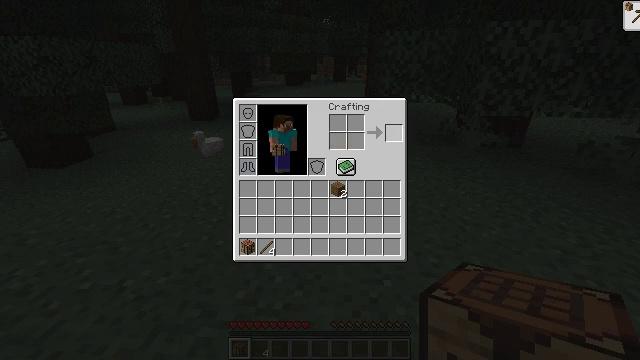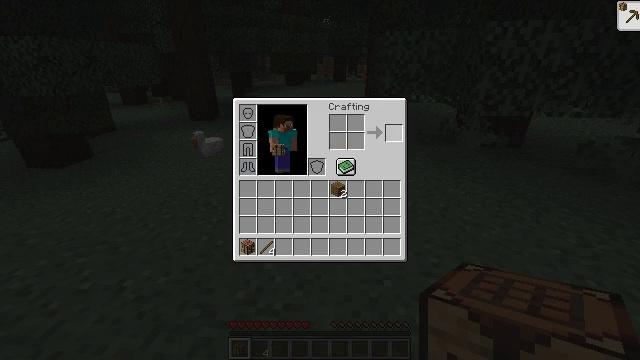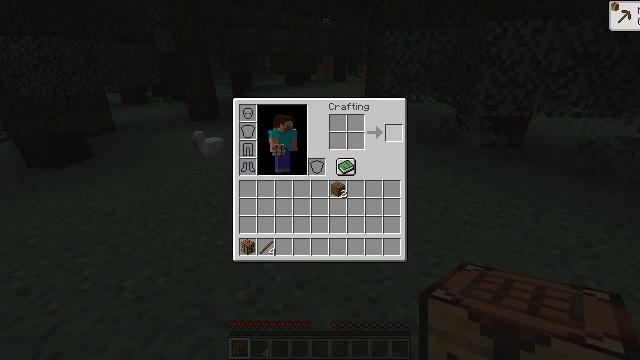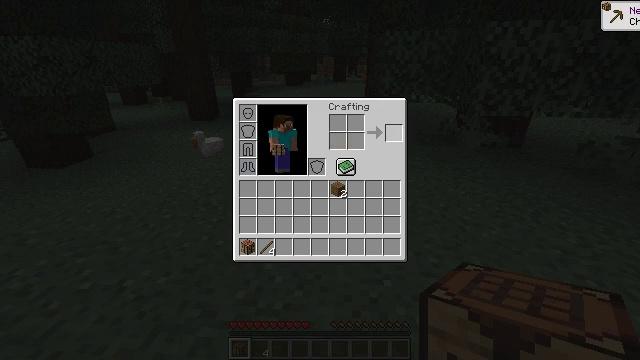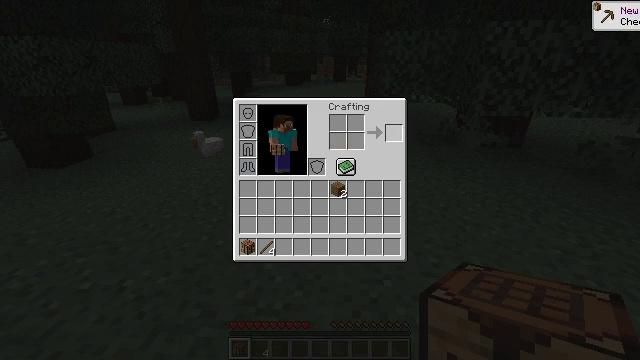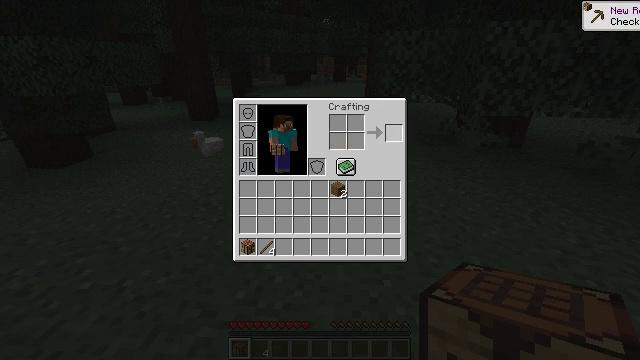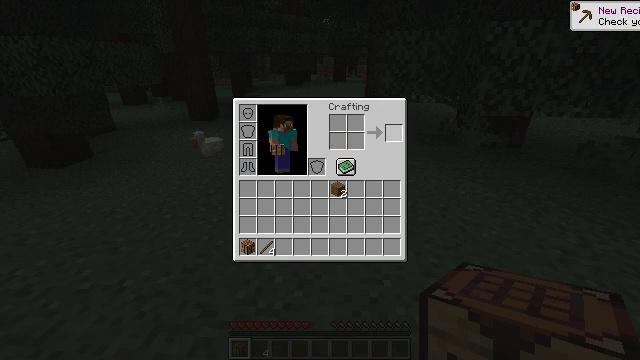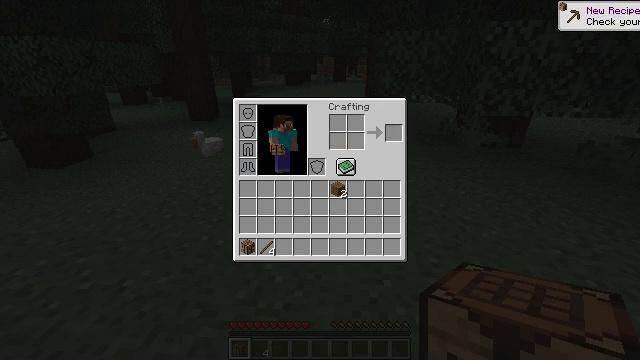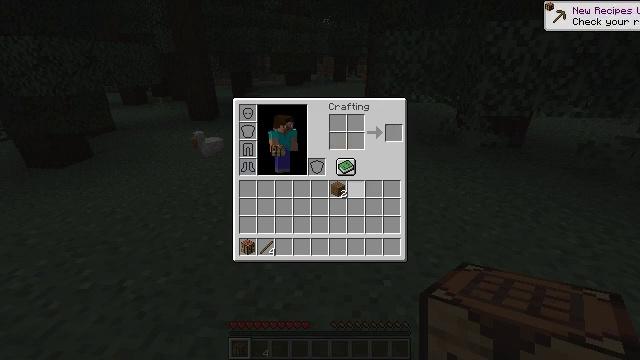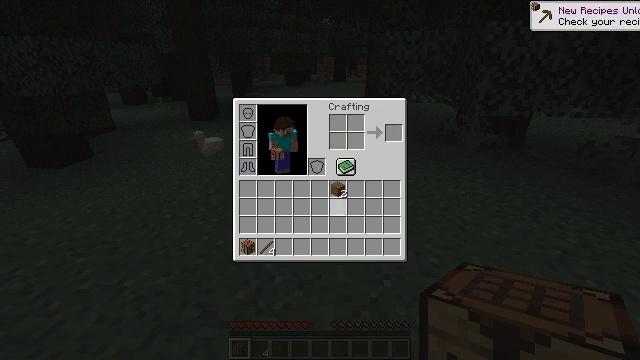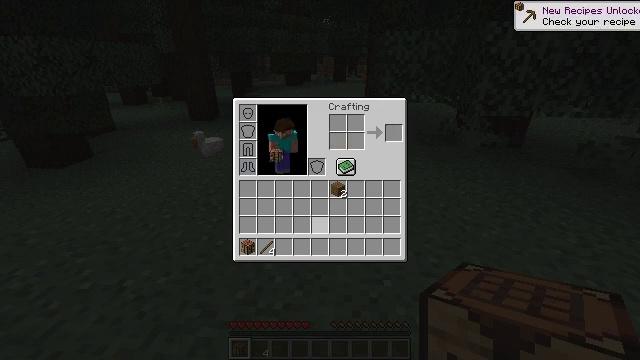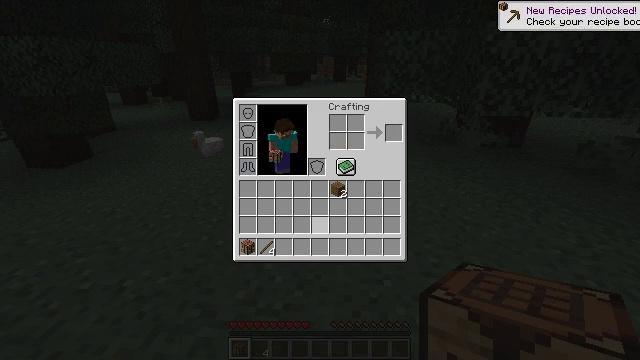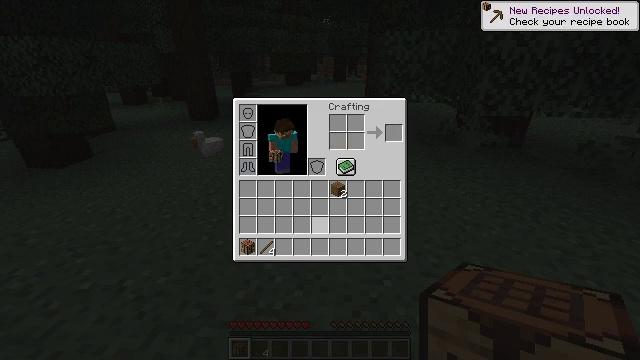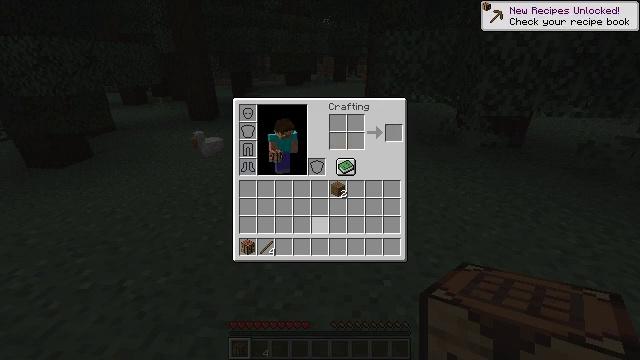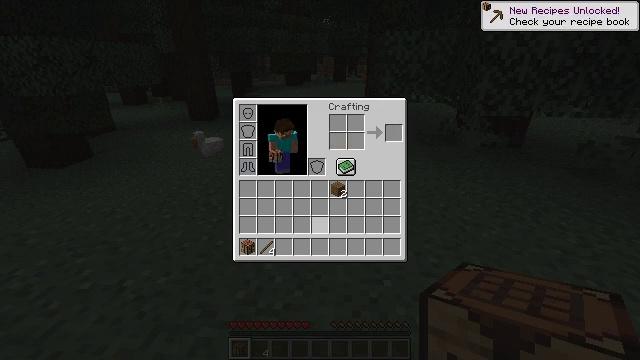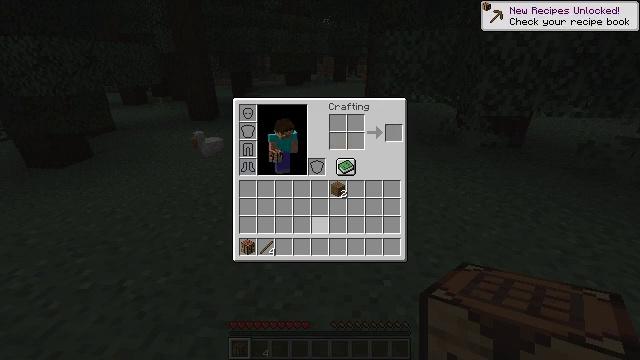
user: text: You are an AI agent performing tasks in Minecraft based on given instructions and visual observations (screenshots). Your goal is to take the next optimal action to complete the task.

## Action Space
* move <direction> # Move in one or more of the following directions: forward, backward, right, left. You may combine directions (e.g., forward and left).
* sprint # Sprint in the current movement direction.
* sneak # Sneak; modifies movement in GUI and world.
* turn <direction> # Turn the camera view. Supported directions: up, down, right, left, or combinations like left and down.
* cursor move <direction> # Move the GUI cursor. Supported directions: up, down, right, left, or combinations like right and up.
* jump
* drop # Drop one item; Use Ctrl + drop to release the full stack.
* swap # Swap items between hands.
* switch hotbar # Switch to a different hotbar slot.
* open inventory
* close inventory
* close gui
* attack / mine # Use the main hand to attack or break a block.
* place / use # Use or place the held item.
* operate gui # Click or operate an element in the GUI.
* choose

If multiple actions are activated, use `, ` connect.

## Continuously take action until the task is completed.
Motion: motion action
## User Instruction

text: Take wooden planks to craft a crafting table.
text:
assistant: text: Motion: no_op
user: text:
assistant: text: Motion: no_op
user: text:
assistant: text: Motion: no_op
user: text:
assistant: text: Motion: no_op
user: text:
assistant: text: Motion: no_op
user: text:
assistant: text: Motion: no_op
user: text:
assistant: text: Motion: no_op
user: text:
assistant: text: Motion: turn left and down
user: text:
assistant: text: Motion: turn left and down
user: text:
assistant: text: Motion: turn down
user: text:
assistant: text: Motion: no_op
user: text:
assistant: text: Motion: no_op
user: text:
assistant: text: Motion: no_op
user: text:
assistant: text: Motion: no_op
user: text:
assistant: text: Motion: no_op
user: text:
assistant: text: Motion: no_op
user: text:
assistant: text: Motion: no_op
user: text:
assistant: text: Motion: no_op
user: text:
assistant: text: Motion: open inventory
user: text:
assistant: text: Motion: open inventory
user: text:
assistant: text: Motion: open inventory
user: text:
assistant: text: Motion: open inventory
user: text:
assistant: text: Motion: no_op
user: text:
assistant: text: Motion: no_op
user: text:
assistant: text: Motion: no_op
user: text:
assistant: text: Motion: no_op
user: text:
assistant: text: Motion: no_op
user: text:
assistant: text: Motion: no_op
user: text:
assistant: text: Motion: no_op
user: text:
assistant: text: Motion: no_op